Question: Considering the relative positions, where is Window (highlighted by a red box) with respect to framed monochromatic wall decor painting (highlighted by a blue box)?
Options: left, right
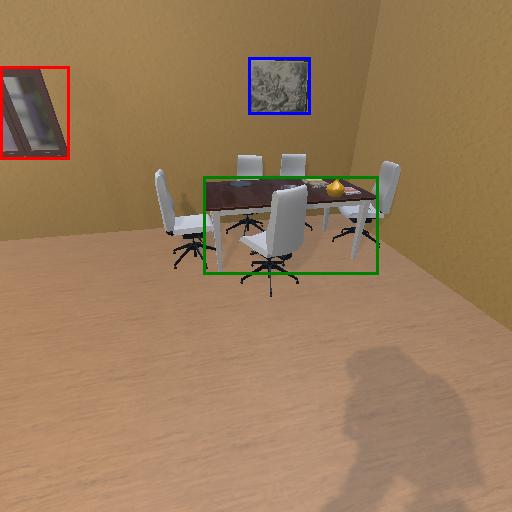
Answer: left